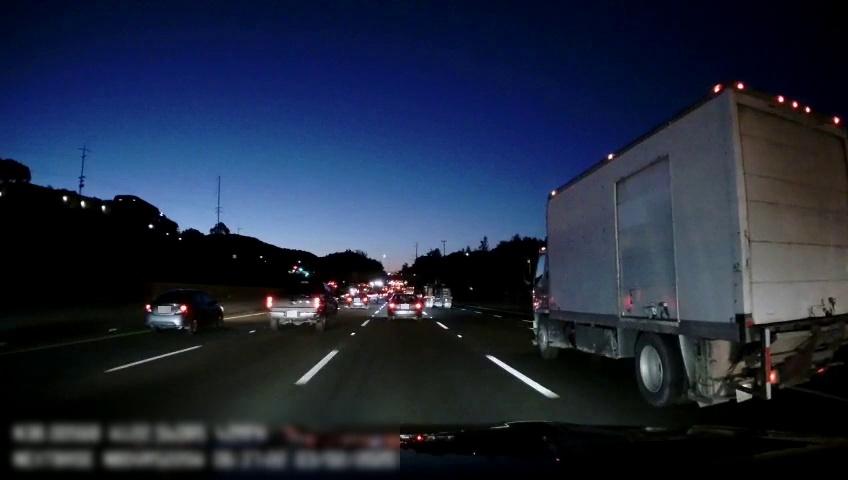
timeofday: Night
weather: Other
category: Drivable Space
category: Vehicles | Other LV
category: Vehicles | SUV
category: Vehicles | Truck
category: Vehicles | Car
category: Vehicles | Car
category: Vehicles | Truck
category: Lanes | Alternate Lane
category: Lanes | Current Lane
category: Lanes | Current Lane
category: Lanes | Alternate Lane
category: Lanes | Alternate Lane
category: Lanes | Alternate Lane